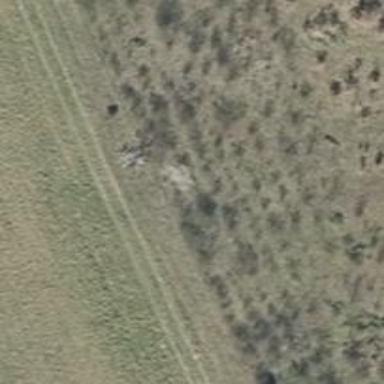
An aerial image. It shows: Hunting stand.